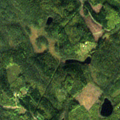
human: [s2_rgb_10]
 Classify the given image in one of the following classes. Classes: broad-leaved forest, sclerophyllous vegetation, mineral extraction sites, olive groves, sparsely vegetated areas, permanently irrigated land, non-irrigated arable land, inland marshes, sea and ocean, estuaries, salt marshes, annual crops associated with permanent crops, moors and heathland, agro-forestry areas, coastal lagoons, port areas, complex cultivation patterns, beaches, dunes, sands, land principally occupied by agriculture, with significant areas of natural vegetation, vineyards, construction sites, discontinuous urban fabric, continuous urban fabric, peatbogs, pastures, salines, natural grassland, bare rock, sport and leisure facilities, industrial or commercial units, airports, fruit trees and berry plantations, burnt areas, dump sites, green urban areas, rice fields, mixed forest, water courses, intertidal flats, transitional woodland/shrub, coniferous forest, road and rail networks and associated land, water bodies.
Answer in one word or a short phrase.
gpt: coniferous forest, mixed forest